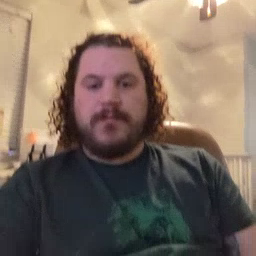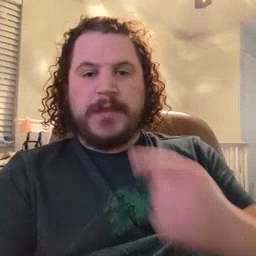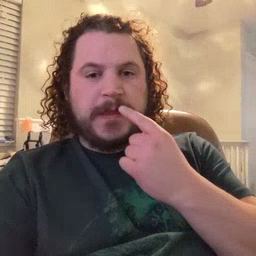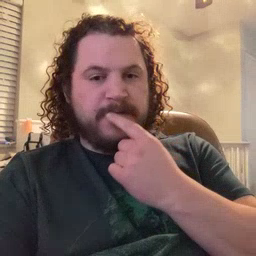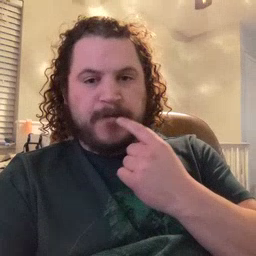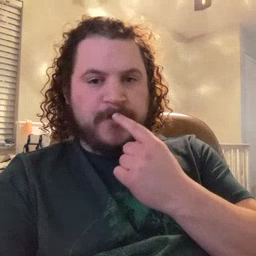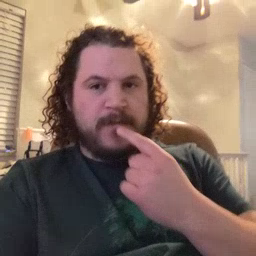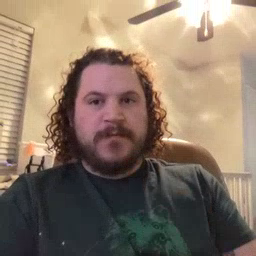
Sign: lips